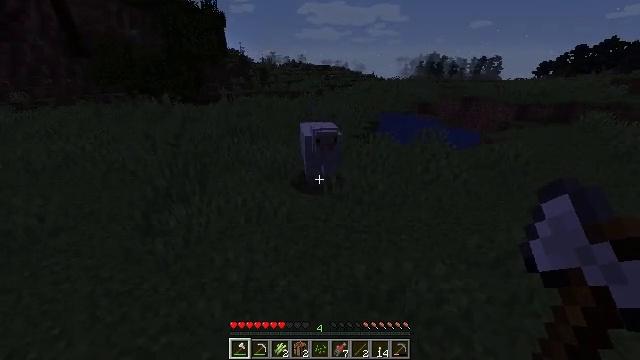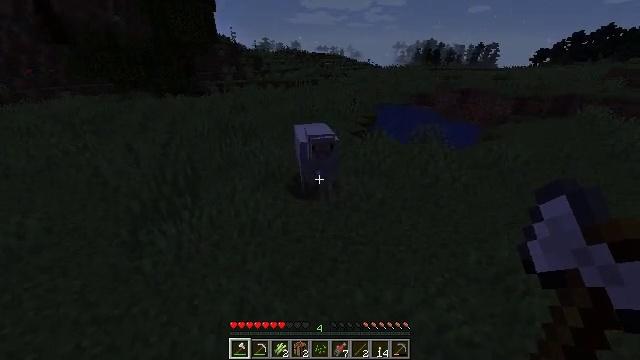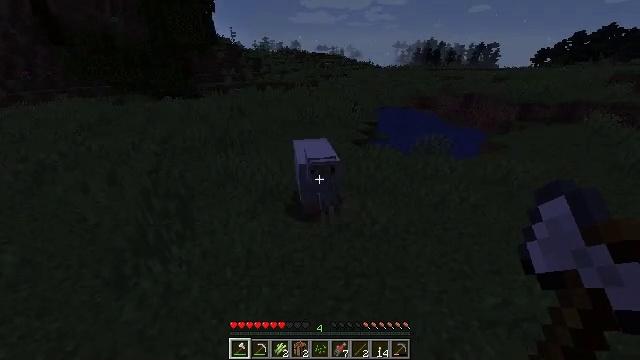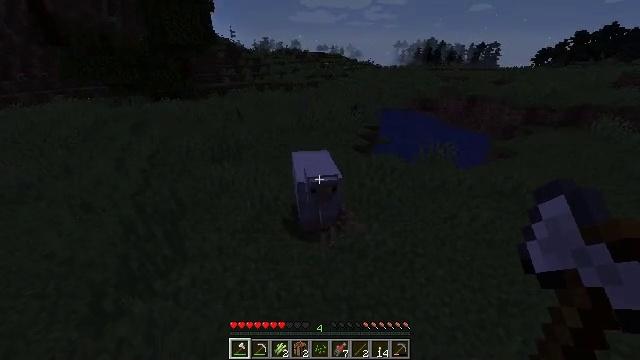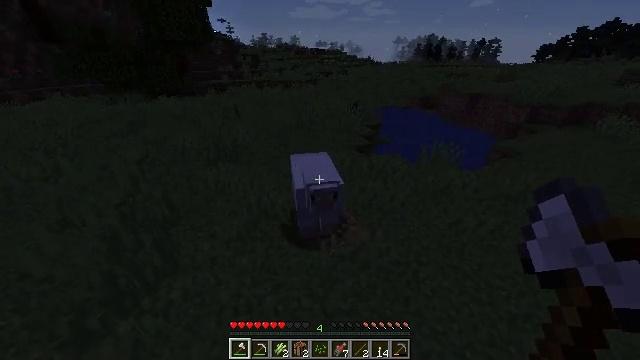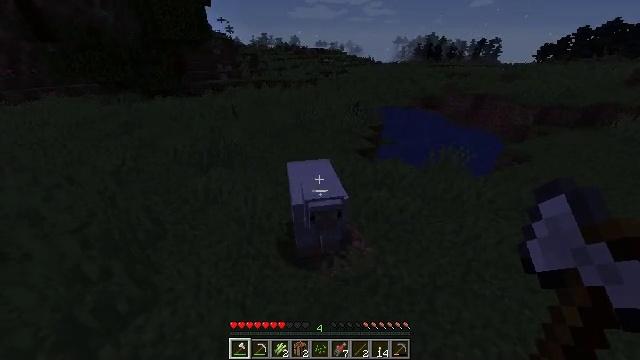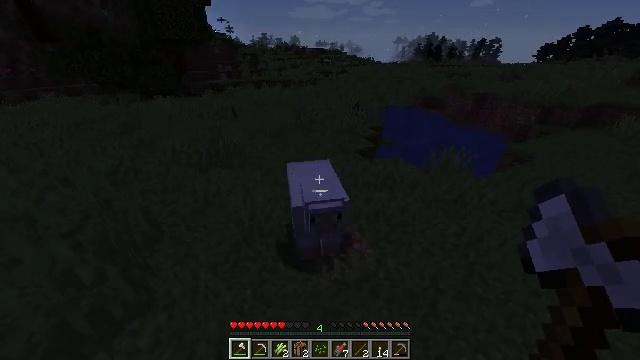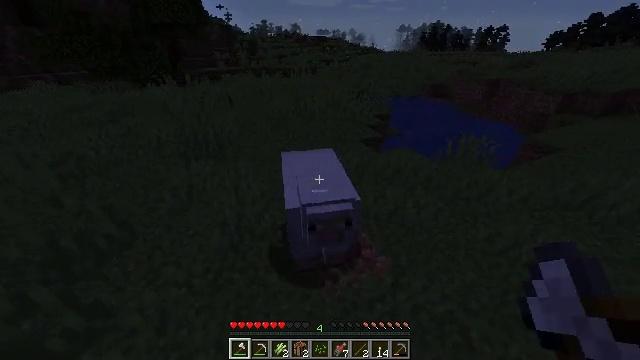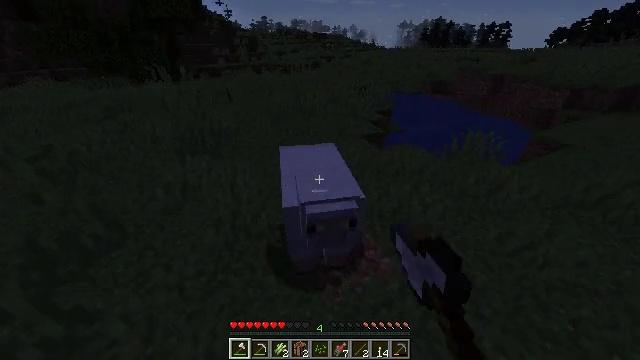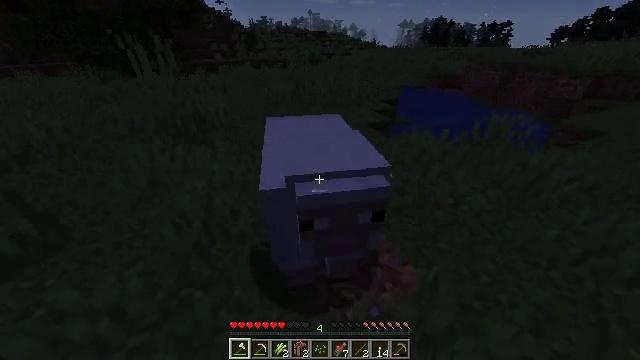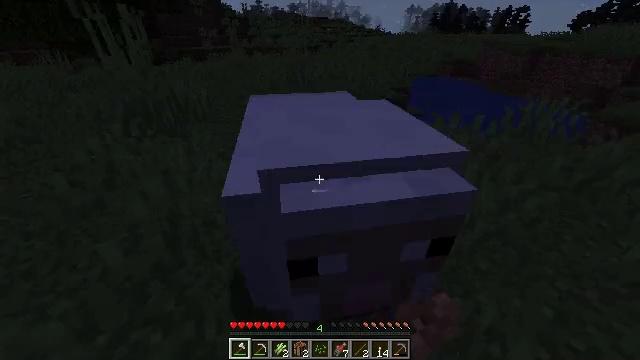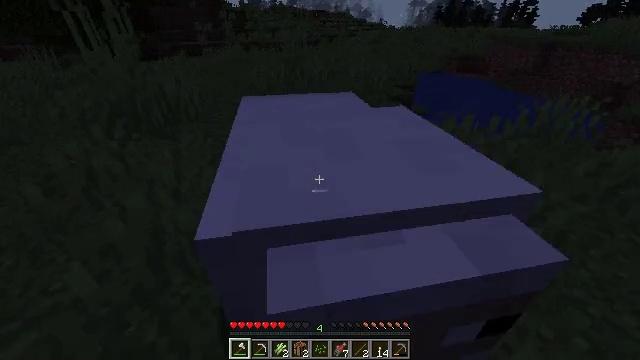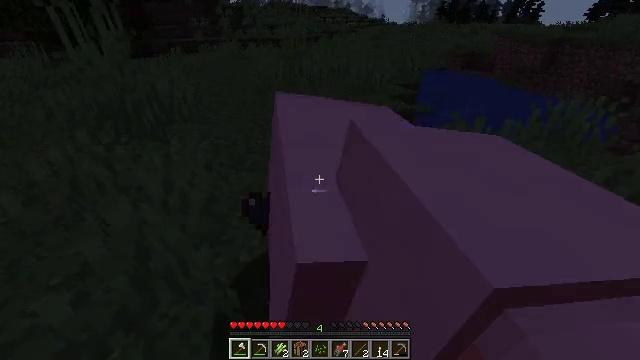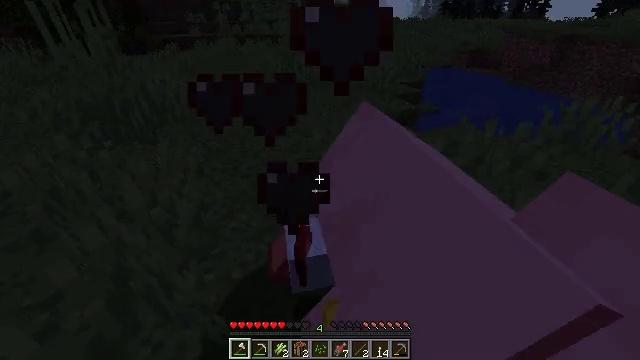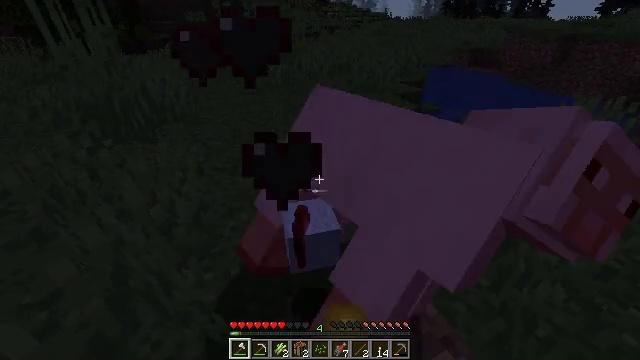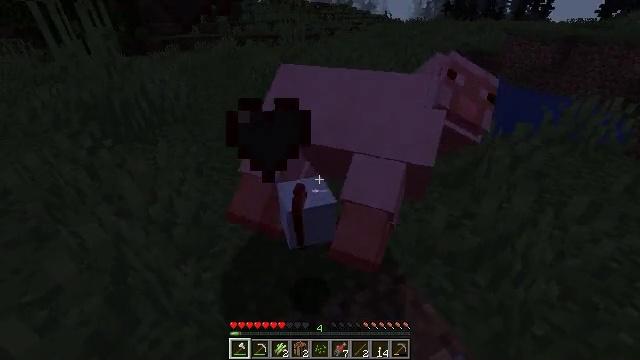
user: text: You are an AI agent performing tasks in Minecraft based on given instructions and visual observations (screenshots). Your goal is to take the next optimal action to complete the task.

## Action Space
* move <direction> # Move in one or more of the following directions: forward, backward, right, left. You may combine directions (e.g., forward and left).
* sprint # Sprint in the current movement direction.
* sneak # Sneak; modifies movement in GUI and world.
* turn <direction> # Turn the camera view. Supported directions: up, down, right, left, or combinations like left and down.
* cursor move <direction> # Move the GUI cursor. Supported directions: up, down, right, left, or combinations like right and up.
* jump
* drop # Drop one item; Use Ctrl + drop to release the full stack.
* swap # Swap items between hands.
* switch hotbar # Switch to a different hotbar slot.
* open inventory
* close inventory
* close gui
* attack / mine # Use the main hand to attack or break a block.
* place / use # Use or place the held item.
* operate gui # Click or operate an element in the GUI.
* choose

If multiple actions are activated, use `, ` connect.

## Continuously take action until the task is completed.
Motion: motion action
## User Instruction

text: Hunt animals.
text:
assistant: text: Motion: move forward, sprint, turn right and down, jump
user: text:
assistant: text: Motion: move forward, sprint
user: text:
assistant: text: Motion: move forward, sprint
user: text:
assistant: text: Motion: move forward, sprint
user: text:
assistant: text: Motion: move forward, sprint
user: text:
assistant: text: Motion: move forward, sprint
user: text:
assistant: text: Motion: move forward, sprint, turn down, attack / mine
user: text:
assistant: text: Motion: move forward, attack / mine
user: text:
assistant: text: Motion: attack / mine
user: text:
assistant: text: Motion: attack / mine
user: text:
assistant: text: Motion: no_op
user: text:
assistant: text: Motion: no_op
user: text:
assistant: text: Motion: no_op
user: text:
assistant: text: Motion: no_op
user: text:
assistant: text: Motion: no_op
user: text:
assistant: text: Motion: no_op
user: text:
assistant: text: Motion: move forward
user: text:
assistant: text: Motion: move forward
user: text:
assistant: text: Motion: move forward, turn up
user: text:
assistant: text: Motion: move forward, turn up
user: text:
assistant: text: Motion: move forward, sprint, turn up
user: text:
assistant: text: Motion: move forward, sprint, turn right and up
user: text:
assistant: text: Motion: move forward, sprint, turn right and up
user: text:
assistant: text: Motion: move forward, sprint, turn right and up
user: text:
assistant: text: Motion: move forward, sprint, turn right
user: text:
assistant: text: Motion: move forward, sprint, turn right
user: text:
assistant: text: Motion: move forward, sprint, turn right and up
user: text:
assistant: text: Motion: move forward, sprint, turn right
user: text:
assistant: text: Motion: move forward, sprint, turn right and down
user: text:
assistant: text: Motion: move forward and move right, sprint, turn right and up